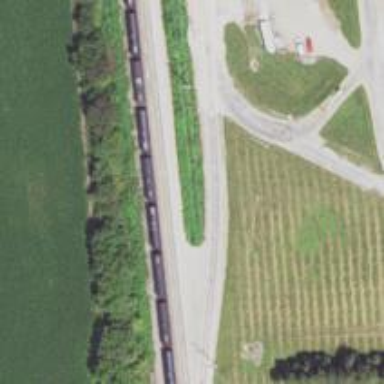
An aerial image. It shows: Railway spur service.